Field crop: maize
Growth stage: 2
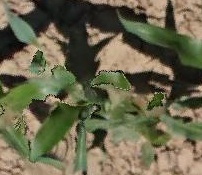
Species: maize